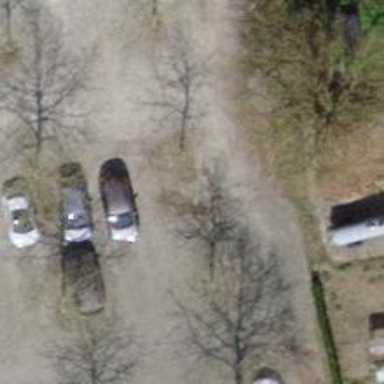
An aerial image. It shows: Parking area.